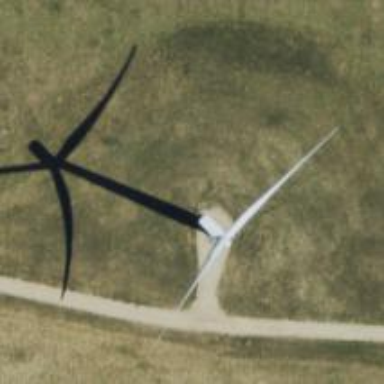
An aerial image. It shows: Wind generator in the form of horizontal axis wind turbine.